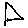
Label: triangle